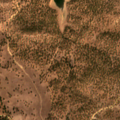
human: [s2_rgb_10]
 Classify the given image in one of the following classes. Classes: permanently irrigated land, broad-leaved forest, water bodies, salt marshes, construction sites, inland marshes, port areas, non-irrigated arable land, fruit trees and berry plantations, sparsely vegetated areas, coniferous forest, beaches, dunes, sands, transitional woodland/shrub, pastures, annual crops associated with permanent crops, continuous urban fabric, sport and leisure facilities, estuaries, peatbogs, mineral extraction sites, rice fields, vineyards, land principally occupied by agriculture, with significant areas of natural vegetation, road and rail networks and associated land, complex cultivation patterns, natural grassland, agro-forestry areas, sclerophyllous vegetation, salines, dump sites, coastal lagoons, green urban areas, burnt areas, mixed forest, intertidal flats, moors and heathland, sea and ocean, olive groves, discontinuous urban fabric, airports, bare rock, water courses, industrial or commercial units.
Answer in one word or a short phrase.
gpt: non-irrigated arable land, agro-forestry areas